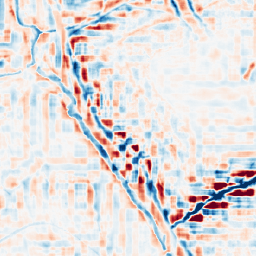
Category: wavelet
Decomposition family: wavelet_reverse_biorthogonal
Decomposition parameters: wavelet: rbio3.5
level: 4
Upsampling method: bilinear
Upsampling parameters: scale: 4
Upsampling scale: 4